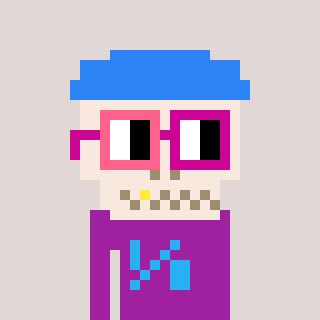
a pixel art character with square pink and red glasses, a skeleton-hat-shaped head and a magenta-colored body on a warm background